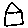
Label: house